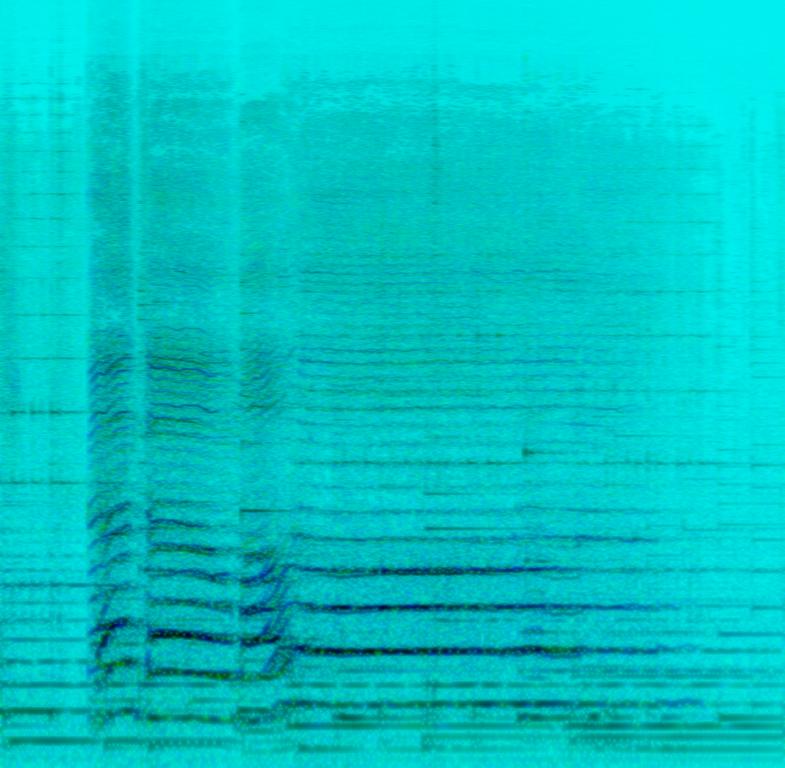
Acoustic guitars are playing chords, tremolos and melodies while a male choir is singing the same melody along. This song may be playing at a folkfest.